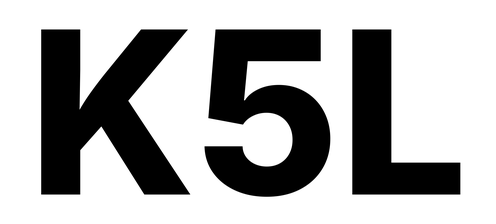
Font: Inter_ExtraBold